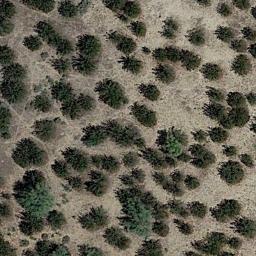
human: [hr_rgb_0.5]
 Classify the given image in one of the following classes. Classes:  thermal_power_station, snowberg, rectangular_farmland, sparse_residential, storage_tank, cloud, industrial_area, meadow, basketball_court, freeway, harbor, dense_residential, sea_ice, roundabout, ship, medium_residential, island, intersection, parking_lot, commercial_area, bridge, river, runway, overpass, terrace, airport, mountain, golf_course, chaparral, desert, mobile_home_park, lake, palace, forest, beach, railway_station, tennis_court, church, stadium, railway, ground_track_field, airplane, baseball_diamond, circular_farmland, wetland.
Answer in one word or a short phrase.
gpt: chaparral